RGB frame:
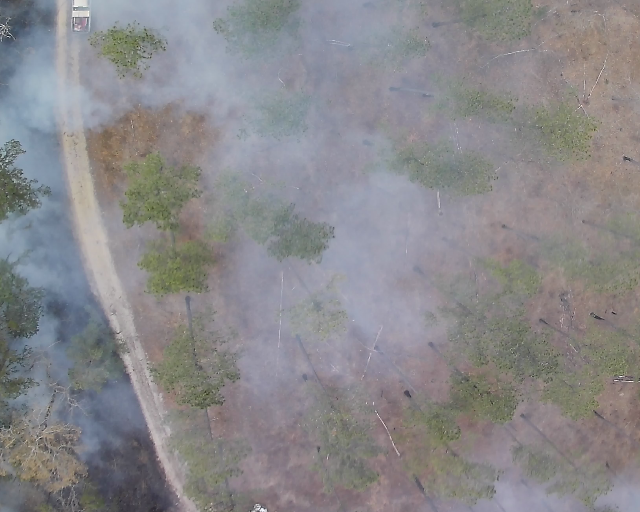
Thermal frame:
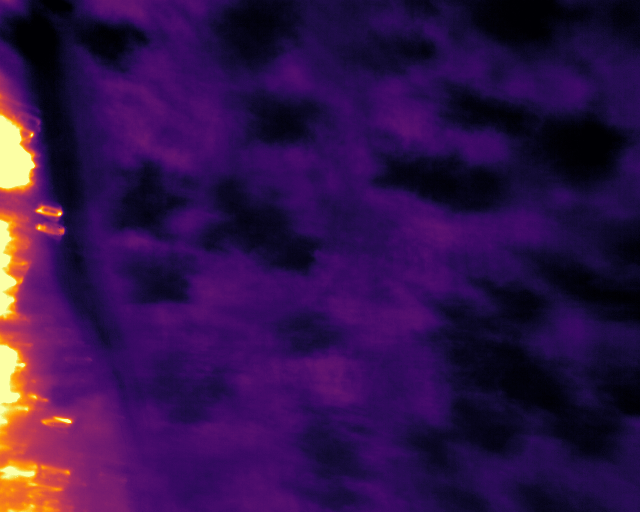
Captured: 2026-02-26 03:06:08
Pixels at or above 80 °C: 2036 (fraction of frame: 0.006213)